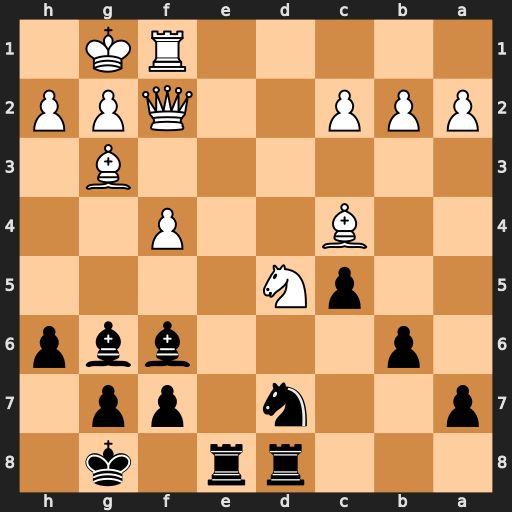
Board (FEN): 3rr1k1/p2n1pp1/1p3bbp/2pN4/2B2P2/6B1/PPP2QPP/5RK1
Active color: b
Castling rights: -
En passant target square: -
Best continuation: Bd4